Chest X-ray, PA view. Patient: 45 years old, sex F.
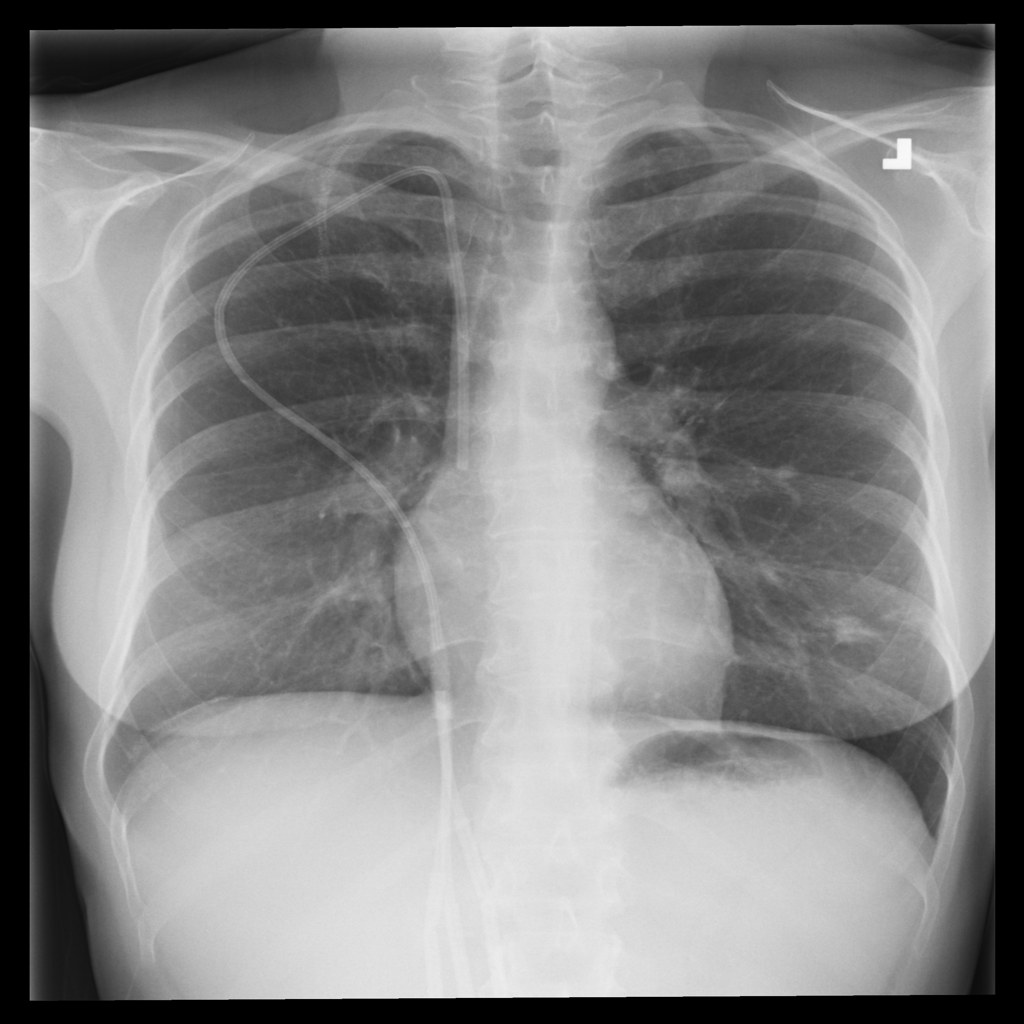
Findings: No Finding